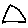
Label: triangle